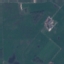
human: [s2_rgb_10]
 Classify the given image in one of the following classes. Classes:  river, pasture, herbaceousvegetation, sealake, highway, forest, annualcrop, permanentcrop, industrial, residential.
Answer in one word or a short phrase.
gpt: Pasture